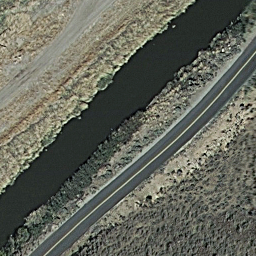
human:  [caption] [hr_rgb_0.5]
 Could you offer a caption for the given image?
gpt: A river with roads on both banks of the river .

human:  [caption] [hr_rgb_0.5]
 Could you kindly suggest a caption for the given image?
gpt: There are two roads on both banks of the river .

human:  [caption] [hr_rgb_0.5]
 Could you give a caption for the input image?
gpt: There are roads and plants on both banks of the river .

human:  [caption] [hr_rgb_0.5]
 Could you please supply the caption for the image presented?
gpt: It is a river with roads on both banks of the river .

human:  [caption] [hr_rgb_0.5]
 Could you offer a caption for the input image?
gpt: A river go through a desolate land .